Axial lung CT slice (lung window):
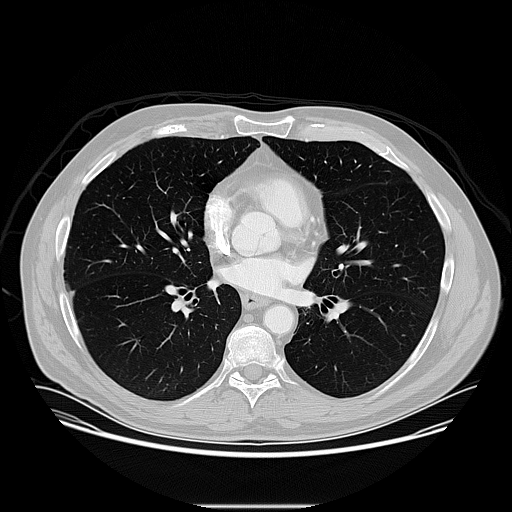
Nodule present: no